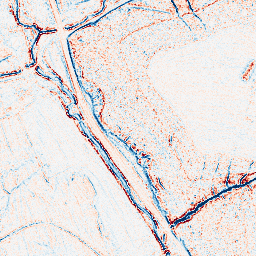
Category: edge_preserving
Decomposition family: bilateral
Decomposition parameters: d: 5
sigma_color: 75
sigma_space: 25
Upsampling method: cubic_mitchell
Upsampling parameters: scale: 8
Upsampling scale: 8